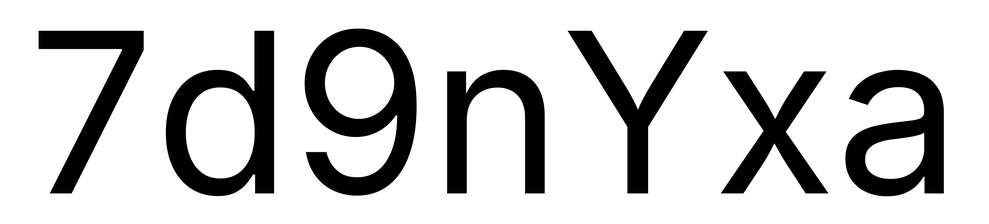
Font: Inter_Regular